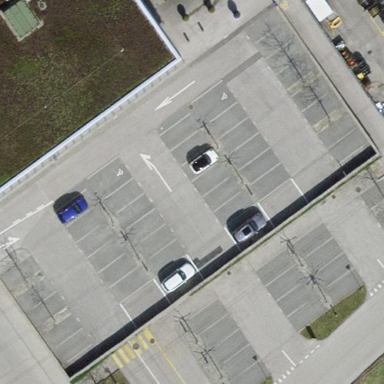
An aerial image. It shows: Parking area with surface.